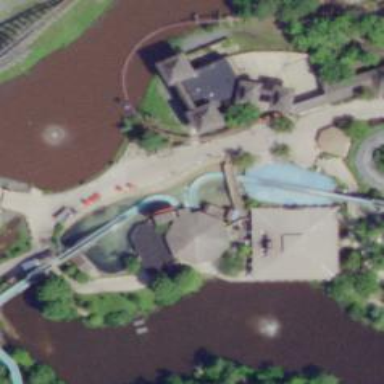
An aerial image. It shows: Water slide attraction.